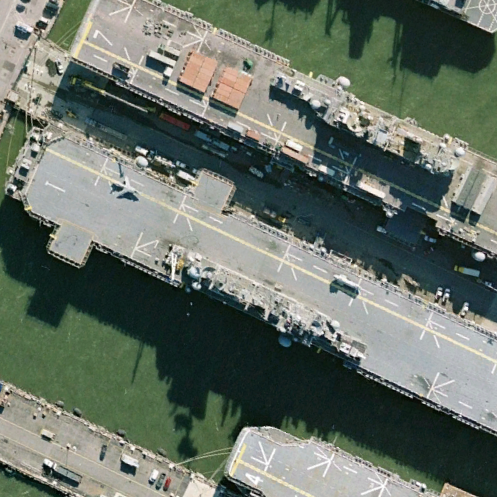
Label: assault